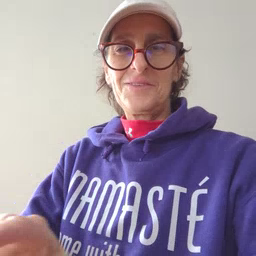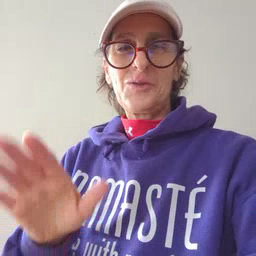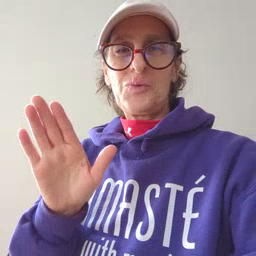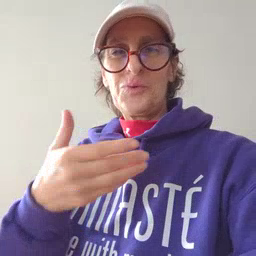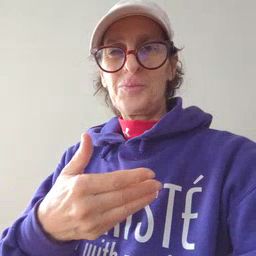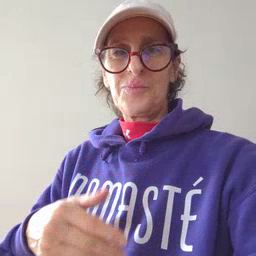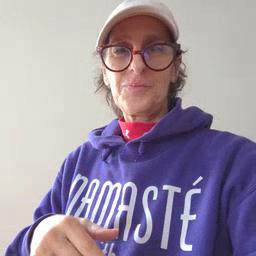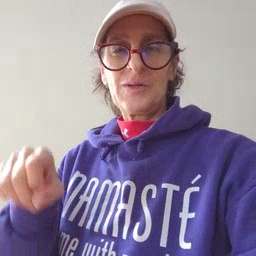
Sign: room